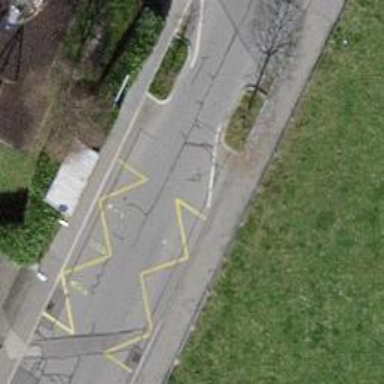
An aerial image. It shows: Bus stop with platform for public transport.